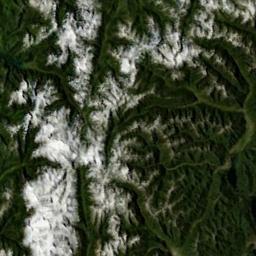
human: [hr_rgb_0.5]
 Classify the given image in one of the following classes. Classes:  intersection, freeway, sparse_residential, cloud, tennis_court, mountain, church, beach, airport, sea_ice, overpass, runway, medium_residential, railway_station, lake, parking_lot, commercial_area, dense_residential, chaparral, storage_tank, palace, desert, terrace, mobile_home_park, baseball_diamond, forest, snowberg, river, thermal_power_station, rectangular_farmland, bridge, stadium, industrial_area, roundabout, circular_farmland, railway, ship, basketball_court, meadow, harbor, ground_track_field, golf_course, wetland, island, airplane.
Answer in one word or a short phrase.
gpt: snowberg